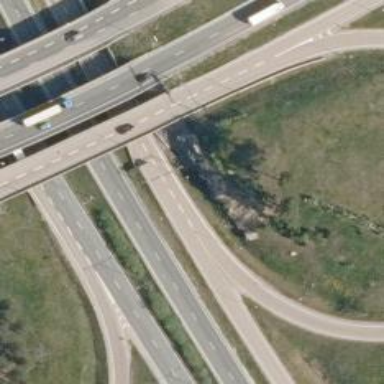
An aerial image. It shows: Trunk link highway with asphalt surface.